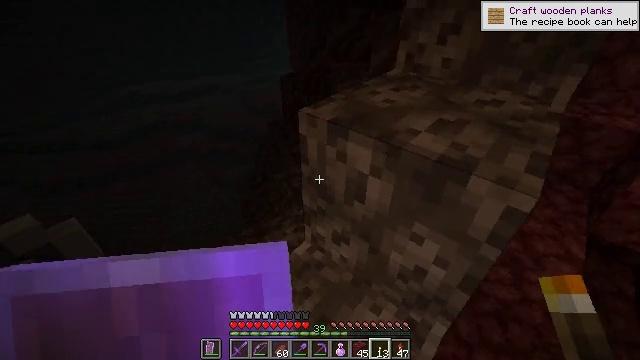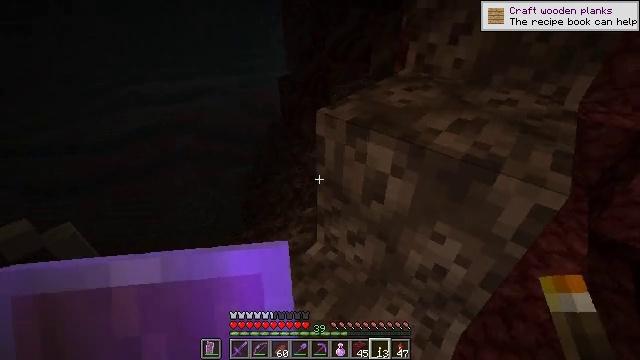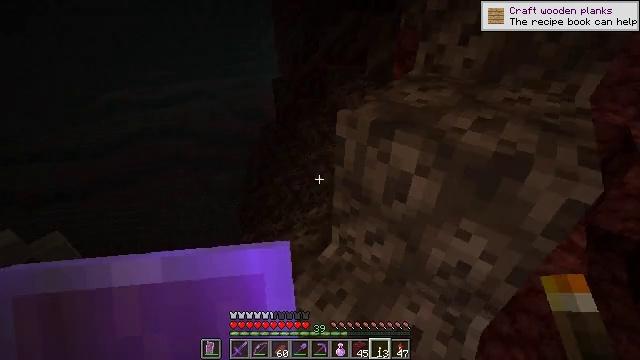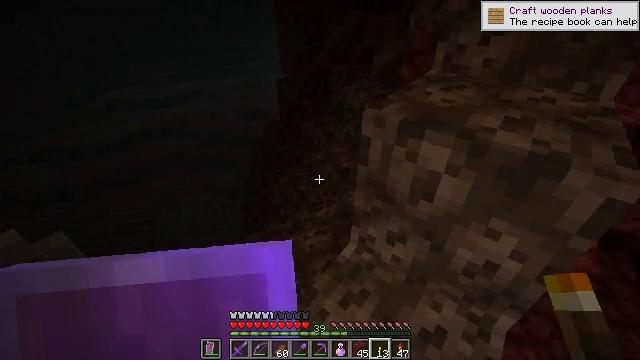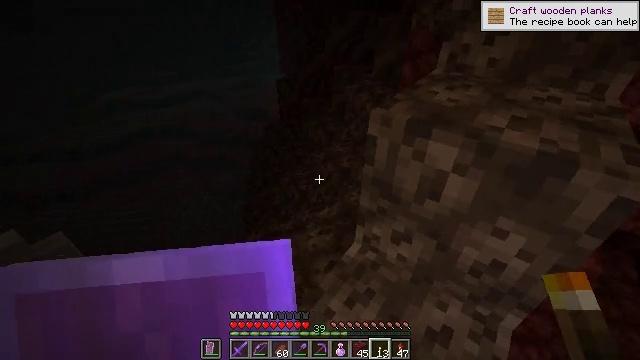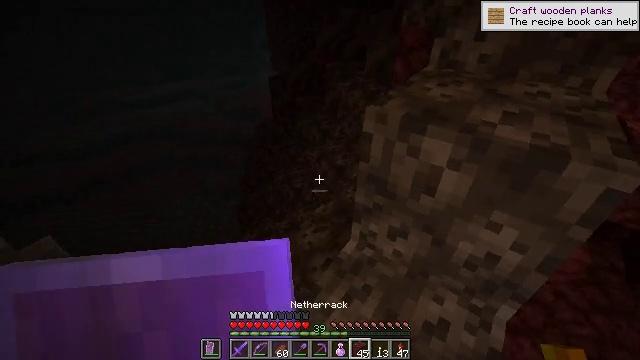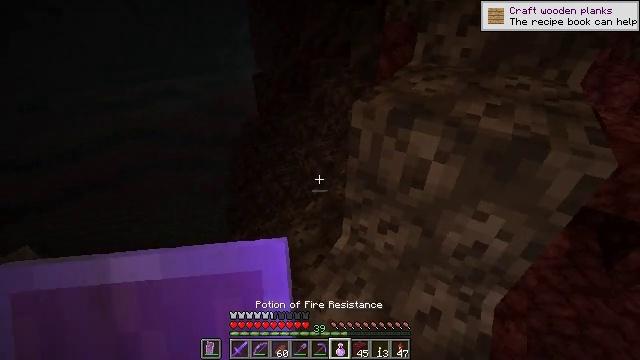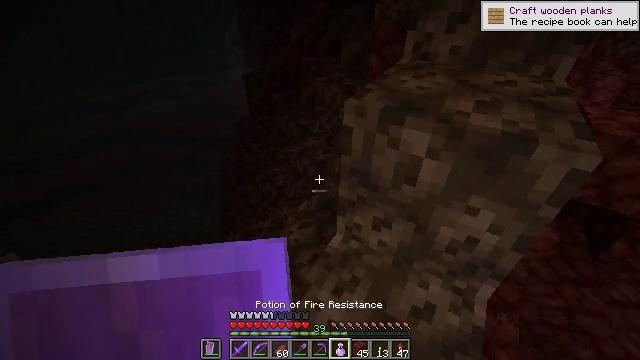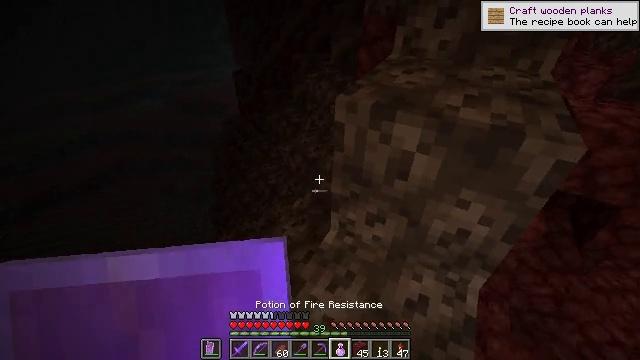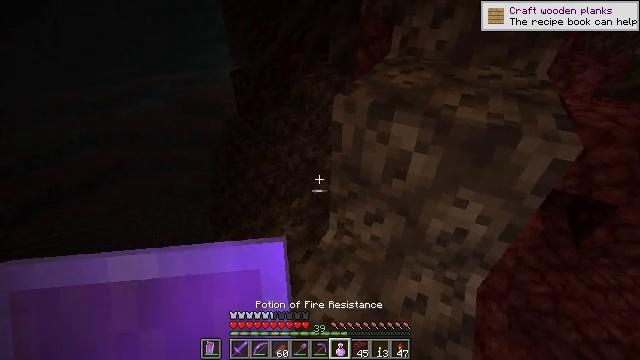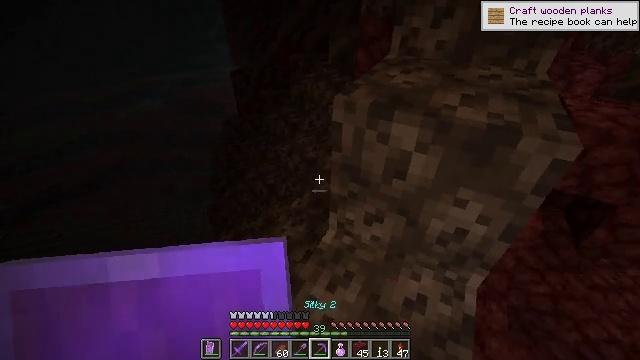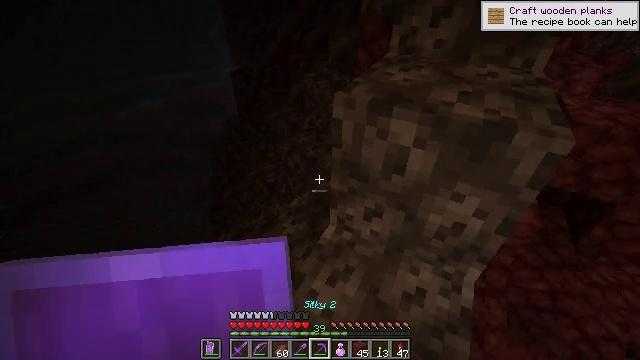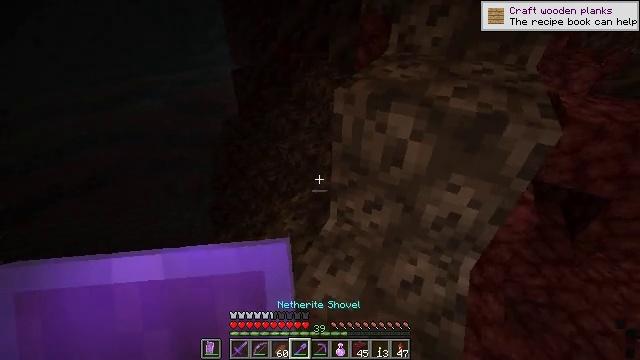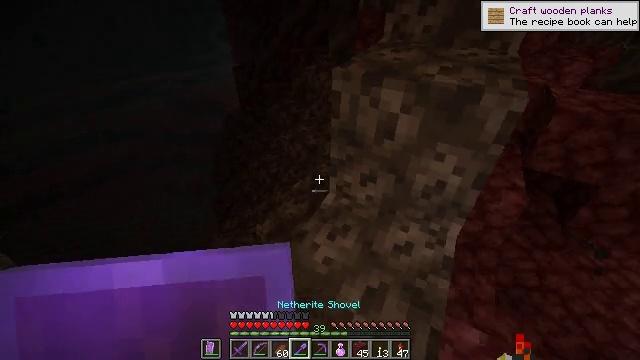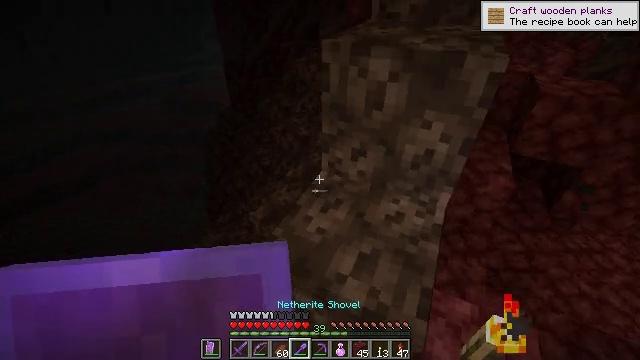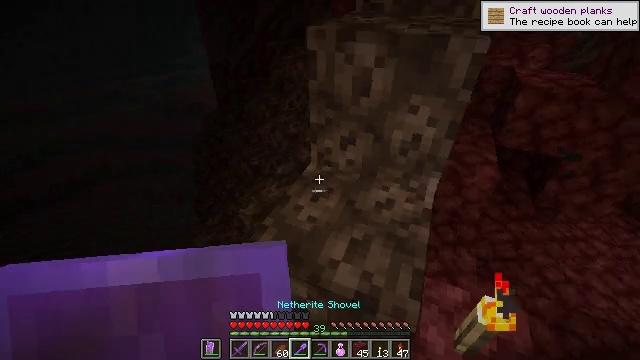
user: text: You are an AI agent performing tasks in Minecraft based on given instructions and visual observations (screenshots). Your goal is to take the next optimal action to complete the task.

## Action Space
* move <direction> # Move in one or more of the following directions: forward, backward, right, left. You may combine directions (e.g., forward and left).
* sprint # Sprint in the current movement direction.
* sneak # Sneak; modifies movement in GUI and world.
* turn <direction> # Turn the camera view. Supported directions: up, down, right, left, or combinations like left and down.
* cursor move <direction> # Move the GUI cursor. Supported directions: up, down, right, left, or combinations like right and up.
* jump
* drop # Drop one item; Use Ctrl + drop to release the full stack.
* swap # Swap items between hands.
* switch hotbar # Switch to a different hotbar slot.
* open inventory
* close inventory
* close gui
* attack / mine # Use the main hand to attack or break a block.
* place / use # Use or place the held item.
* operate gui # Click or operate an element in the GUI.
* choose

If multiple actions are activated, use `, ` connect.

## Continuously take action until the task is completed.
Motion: motion action
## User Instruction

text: Break soul sand to slow down mobs.
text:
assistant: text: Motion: move left, turn right
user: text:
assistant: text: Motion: move left, turn right
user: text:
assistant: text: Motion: no_op
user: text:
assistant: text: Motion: no_op
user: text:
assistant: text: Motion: turn right
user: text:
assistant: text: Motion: turn right
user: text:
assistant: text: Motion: turn right
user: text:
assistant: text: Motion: turn right
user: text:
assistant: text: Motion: no_op
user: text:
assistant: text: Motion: no_op
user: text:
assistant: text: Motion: move back
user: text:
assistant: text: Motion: move back
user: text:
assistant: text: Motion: move back
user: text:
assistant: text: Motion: move back, turn right
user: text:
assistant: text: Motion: turn right
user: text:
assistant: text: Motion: no_op
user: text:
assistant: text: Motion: no_op
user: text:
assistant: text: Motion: turn right and up
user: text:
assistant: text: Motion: turn right and up
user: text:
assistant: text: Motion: turn up
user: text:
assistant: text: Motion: no_op
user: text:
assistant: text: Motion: turn up
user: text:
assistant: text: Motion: turn up
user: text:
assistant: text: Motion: turn up
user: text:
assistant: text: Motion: turn up
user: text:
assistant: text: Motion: turn up, attack / mine
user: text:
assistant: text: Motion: move forward, turn right and up, attack / mine
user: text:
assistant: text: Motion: move forward, turn right and up, attack / mine
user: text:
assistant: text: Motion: move forward, turn right and up, attack / mine
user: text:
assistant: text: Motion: move forward, turn right and up, attack / mine